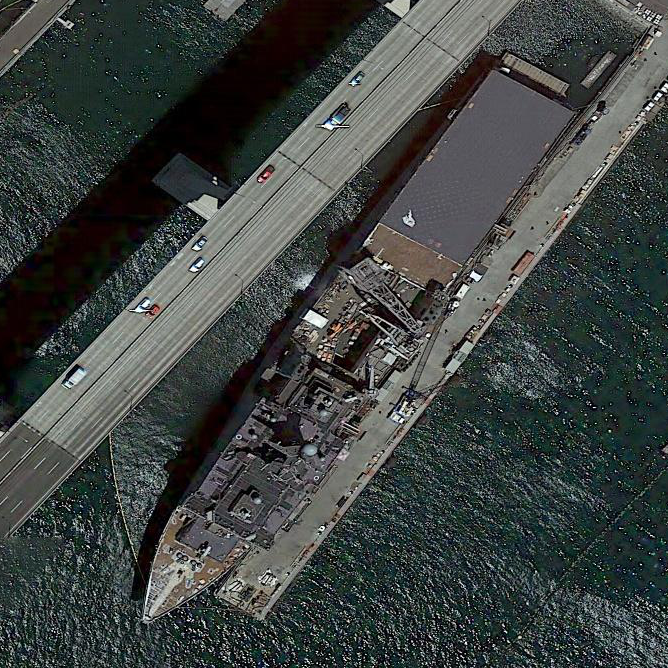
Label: Whitby_Island-class_dock_landing_ship